【题型】解答题　【知识点】解析几何　【难度】easy
已知抛物线 $C: y^2 = 2px$，斜率为 $\frac{2}{3}$ 的直线 $l$ 交抛物线于 $M, N$ 两点，且 $M(1, -2)$. \\
(1) 求抛物线 $C$ 的方程； \\
(2) 若动点 $P$ 在抛物线 $C$ 上，$F$ 为抛物线的焦点，线段 $PF$ 的中点为 $Q$，求点 $Q$ 的轨迹方程； \\
(3) 试探究：抛物线 $C$ 上是否存在点 $P$ 使得 $PM \perp PN$？若存在，求出 $P$ 点坐标；若不存在，请说明理由.
【解答】
【答案】 (1) $y^2 = 4x$ \\
(2) $y^2 = 2x - 1$ \\
(3) 存在，$P(0, 0), (9, -6)$

【解析】 (1) 已知点 $M(1, -2)$ 在抛物线 $y^2 = 2px$ 上 \\
代入得 $(-2)^2 = 2p \cdot 1 \Rightarrow 4 = 2p \Rightarrow p = 2$. \\
所以抛物线方程为 $y^2 = 4x$

(2) 易知抛物线焦点为 $F(1, 0)$, \\
设动点 $P(x_0, y_0)$，中点的坐标为 $Q(x, y)$ \\
显然 $y_0^2 = 4x_0$； \\
且 $x = \frac{x_0 + 1}{2} \Rightarrow x_0 = 2x - 1$，$y = \frac{y_0 + 0}{2} \Rightarrow y_0 = 2y$ \\
$\therefore (2y)^2 = 4(2x - 1) \Rightarrow y^2 = 2x - 1$； \\
即点 $Q$ 的轨迹方程为 $y^2 = 2x - 1$；

(3) 设点 $P(x_0, y_0)$ 在抛物线上，则 $y_0^2 = 4x_0$ \\
直线 $l$ 的方程为 $y = \frac{2}{3}(x - 1) - 2$，如下图：

联立 $\begin{cases} y = \frac{2}{3}(x - 1) - 2 \\ y^2 = 4x \end{cases}$，解得 $\begin{cases} x_1 = 1 \\ y_1 = -2 \end{cases}$，$\begin{cases} x_2 = 16 \\ y_2 = 8 \end{cases}$；

所以 $N(16, 8)$, \\
因此 $\overrightarrow{PM} = (1 - x_0, -2 - y_0), \overrightarrow{PN} = (16 - x_0, 8 - y_0)$ \\
依题意可得 $\overrightarrow{PM} \cdot \overrightarrow{PN} = 0 \Rightarrow (1 - x_0)(16 - x_0) + (-2 - y_0)(8 - y_0) = 0$. \\
可得 $\left( \frac{y_0^2}{4} \right)^2 - 13 \times \frac{y_0^2}{4} - 6y_0 = 0$ \\
整理可得 $y_0^4 - 52y_0^2 - 96y_0 = 0$，即 $y_0(y_0 + 2)(y_0 - 8)(y_0 + 6) = 0$, \\
解得 $y_0 = 0$ 或 $y_0 = -2$ 或 $y_0 = -6$ 或 $y_0 = 8$； \\
显然当 $y_0 = -2$ 或 $y_0 = 8$ 时，与 $M, N$ 重合，不合题意； \\
所以存在 $P(0, 0), (9, -6)$，满足题意.
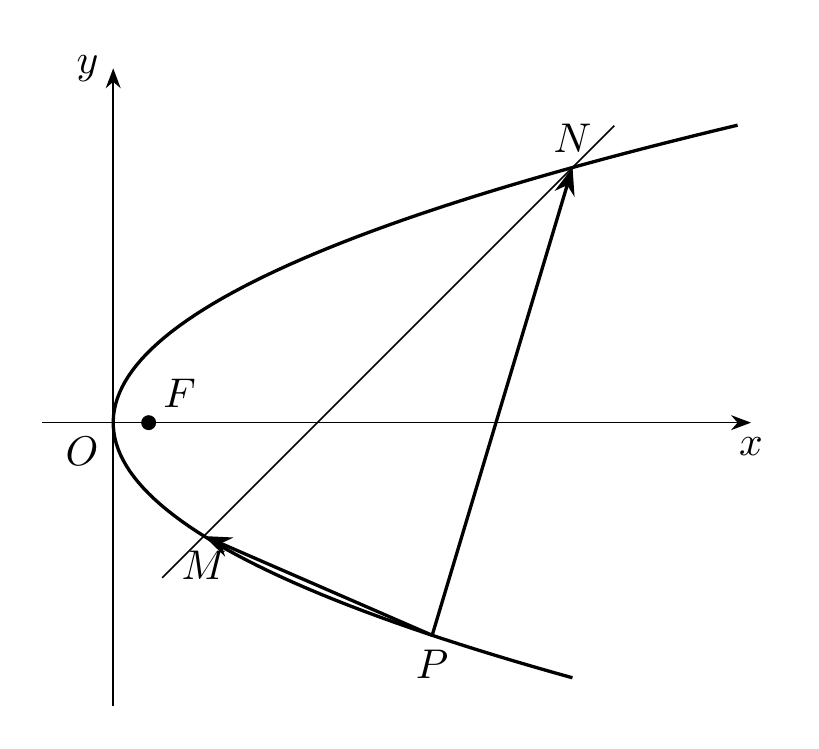